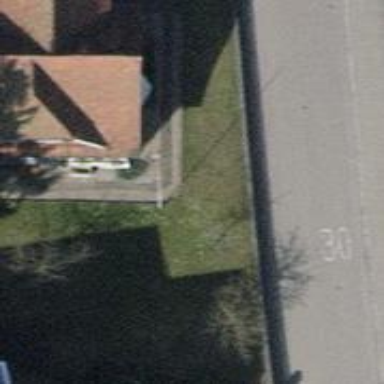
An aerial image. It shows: Flagpole structure.